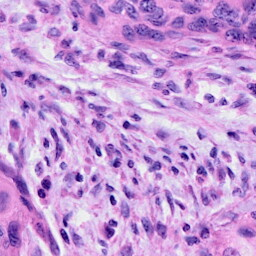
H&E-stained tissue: Cervix